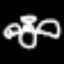
Label: angel